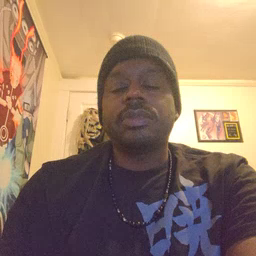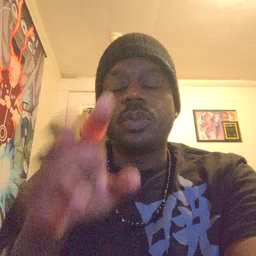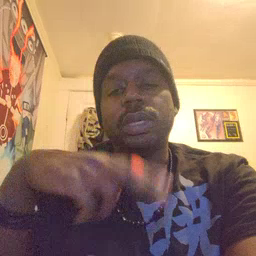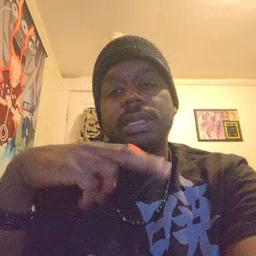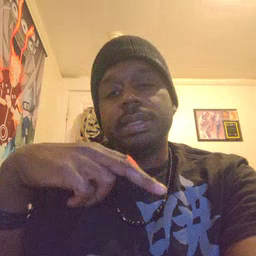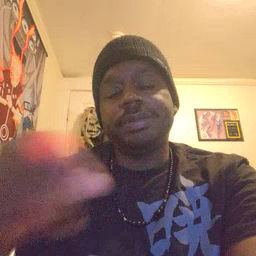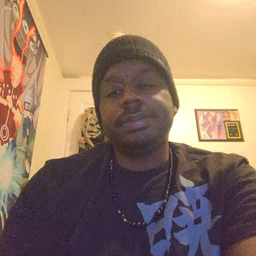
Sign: read